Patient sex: M
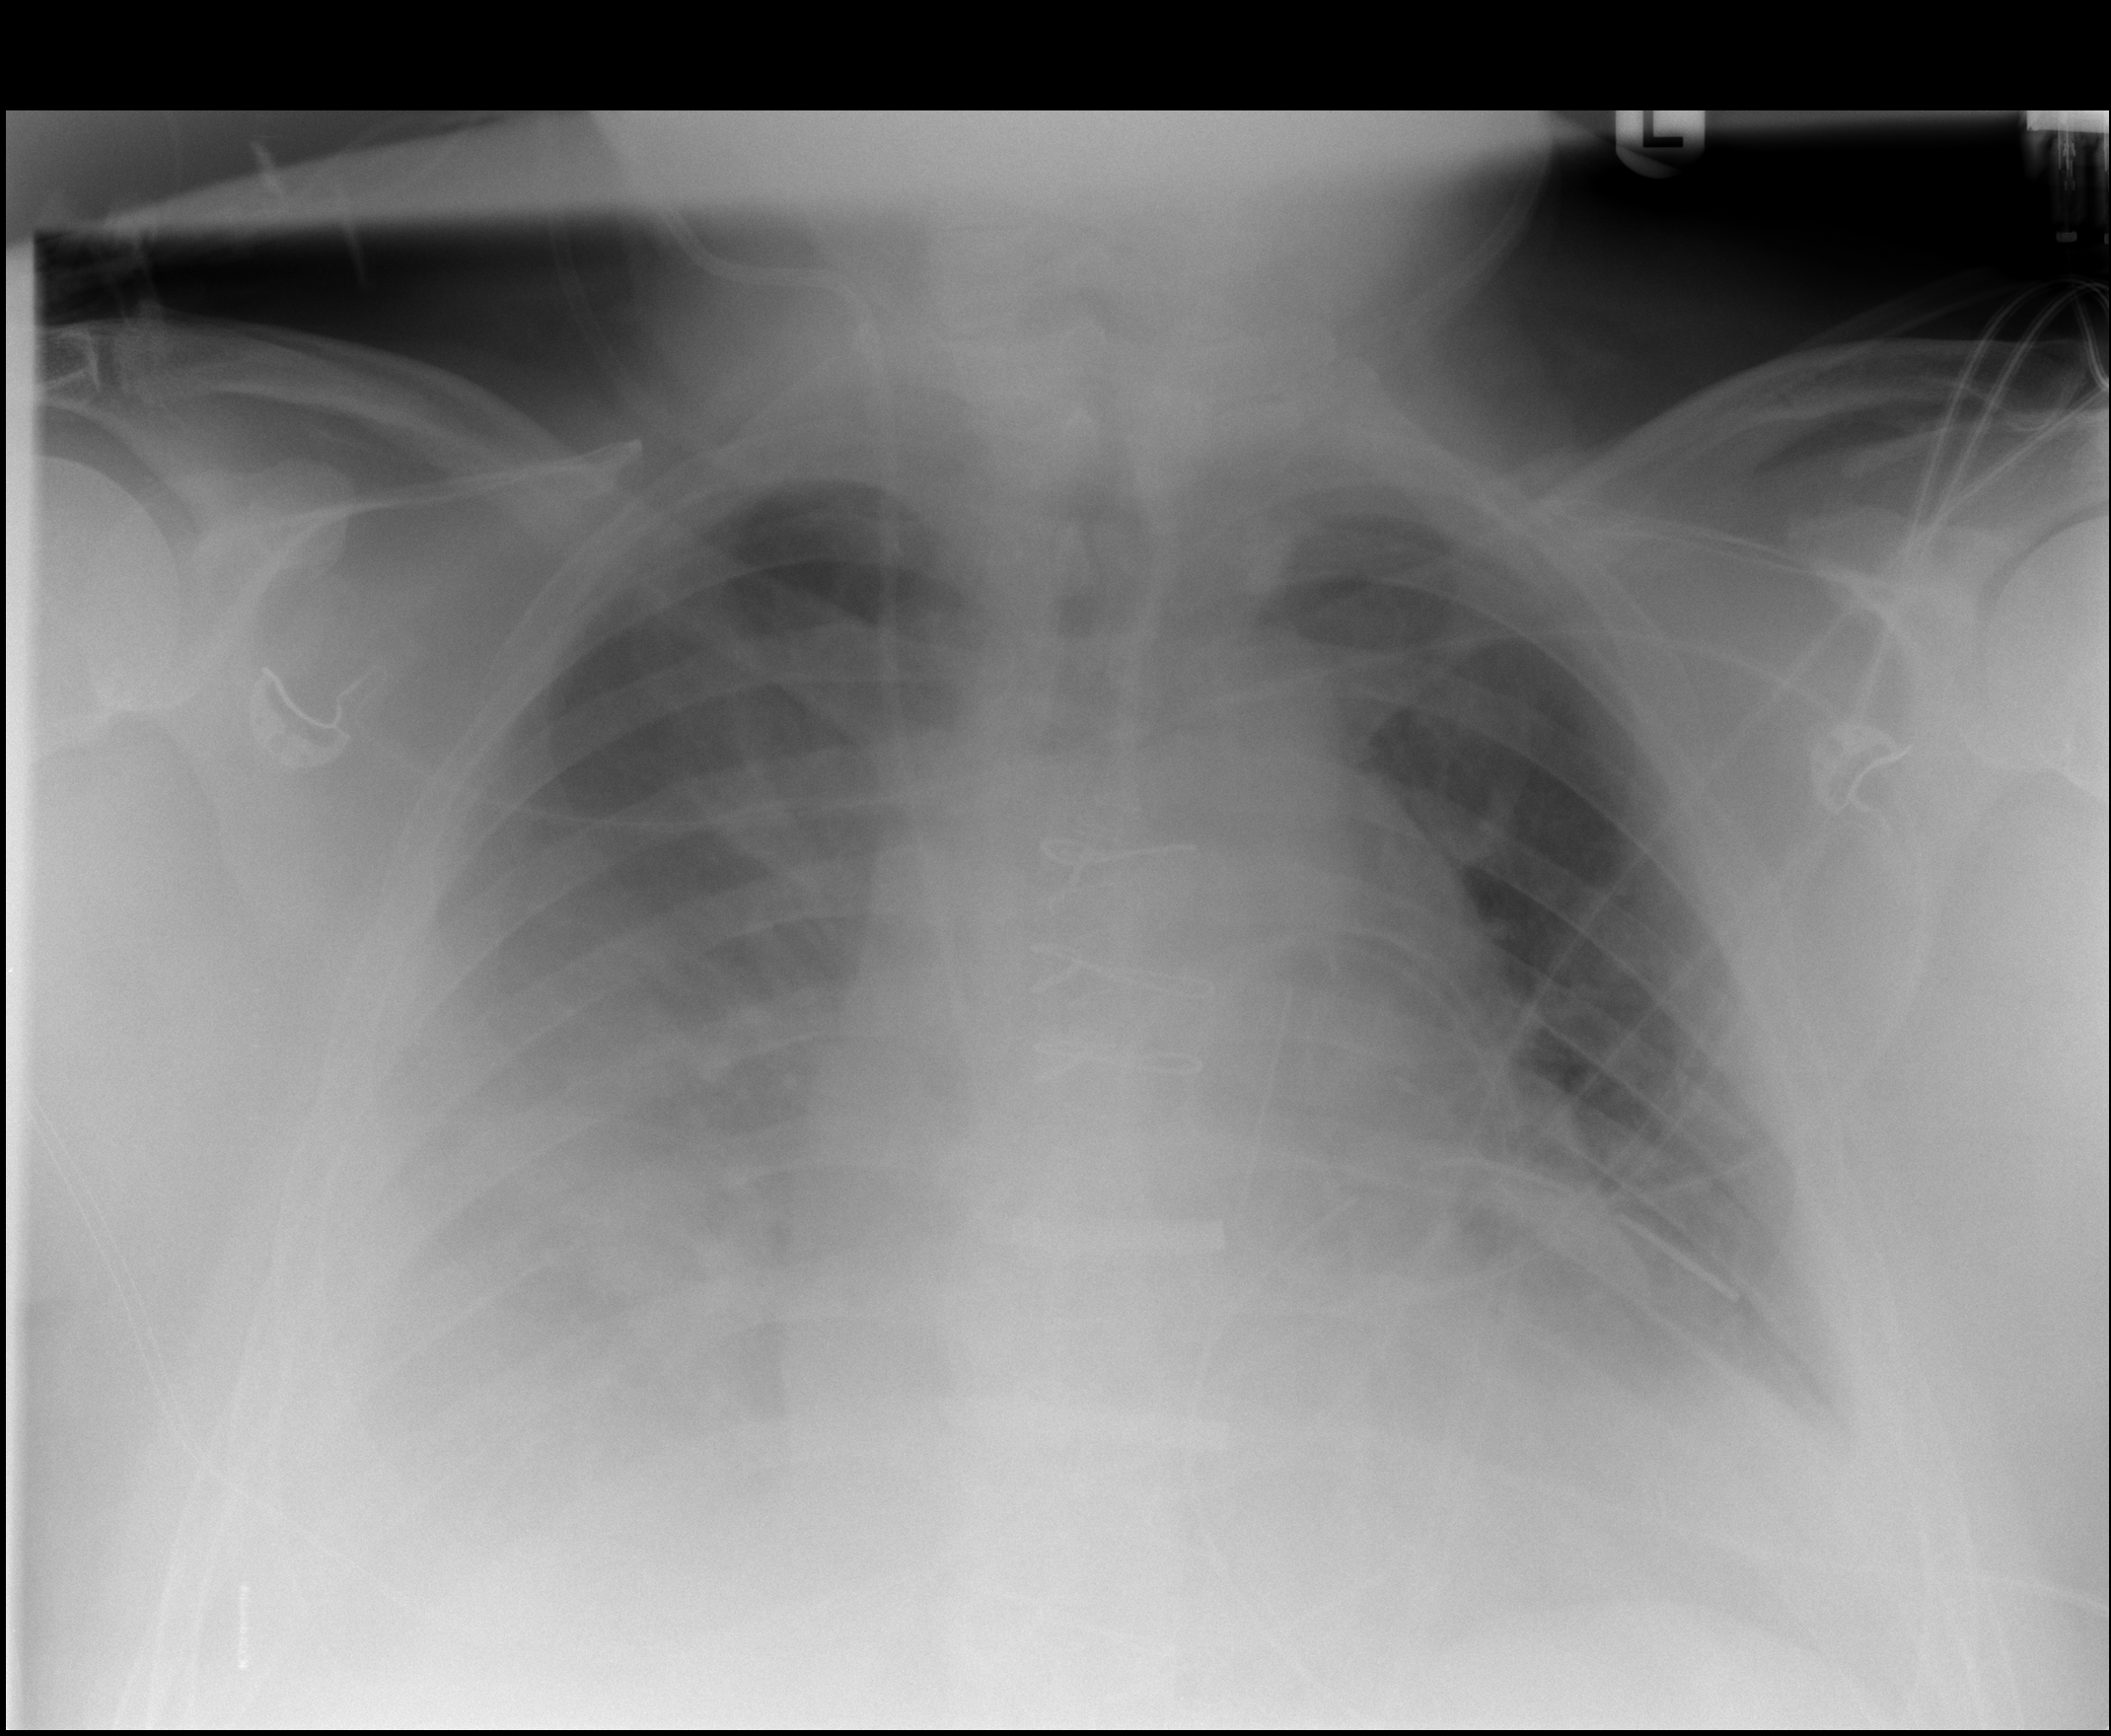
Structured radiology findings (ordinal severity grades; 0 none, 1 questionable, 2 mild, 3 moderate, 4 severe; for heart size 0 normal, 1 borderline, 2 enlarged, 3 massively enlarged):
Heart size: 2
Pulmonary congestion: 0
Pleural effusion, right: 3
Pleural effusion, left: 2
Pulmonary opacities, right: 0
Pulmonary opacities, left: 0
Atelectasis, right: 3
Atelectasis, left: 2